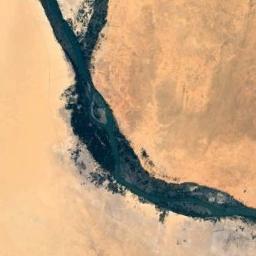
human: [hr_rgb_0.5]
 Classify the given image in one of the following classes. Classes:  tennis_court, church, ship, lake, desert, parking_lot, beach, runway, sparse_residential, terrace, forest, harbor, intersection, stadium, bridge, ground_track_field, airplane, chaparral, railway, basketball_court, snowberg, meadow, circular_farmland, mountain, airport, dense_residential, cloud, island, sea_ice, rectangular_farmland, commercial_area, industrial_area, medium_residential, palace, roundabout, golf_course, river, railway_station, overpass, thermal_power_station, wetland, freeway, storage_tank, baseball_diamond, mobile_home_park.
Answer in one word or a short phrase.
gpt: river